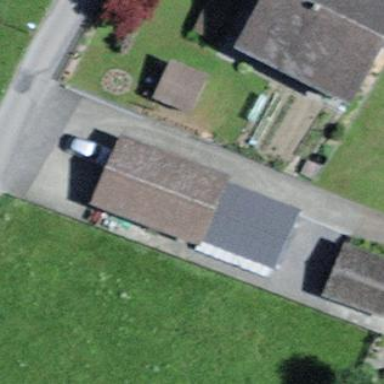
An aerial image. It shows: Garage.